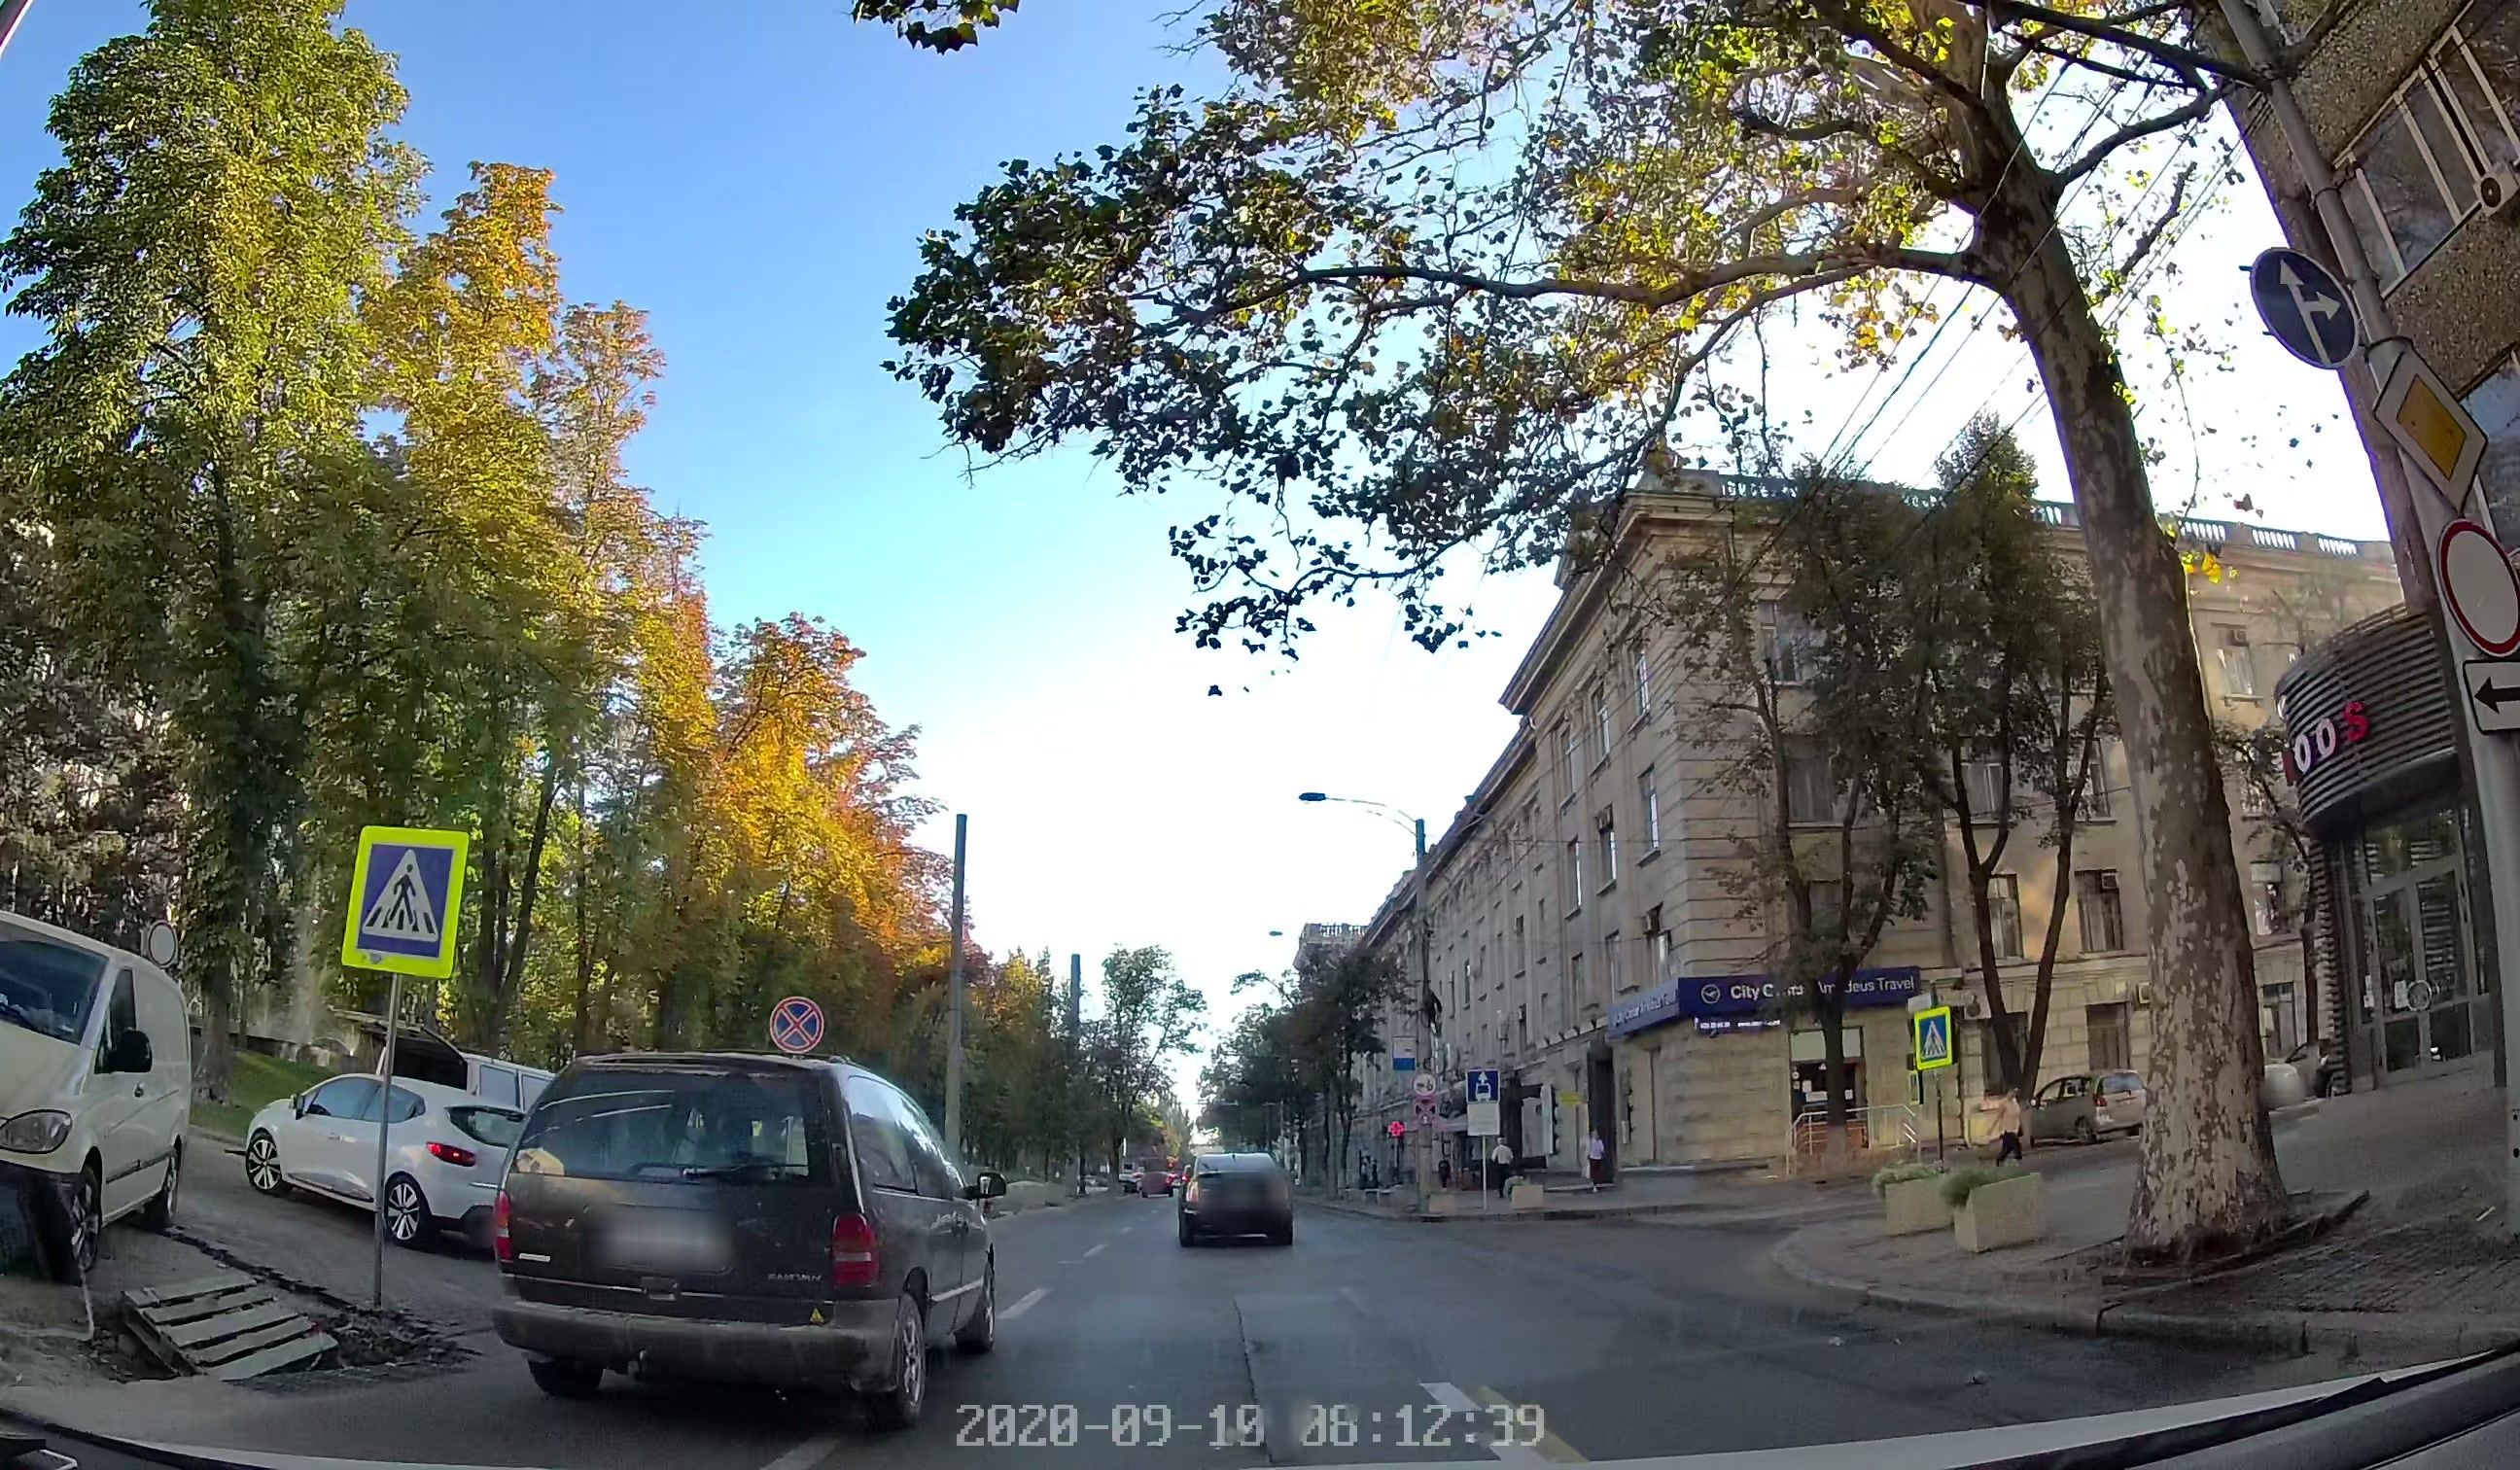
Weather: clear
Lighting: day
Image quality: good
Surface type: driving surface
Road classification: footway
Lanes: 3
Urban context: urban centre
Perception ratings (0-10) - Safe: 2.34, Lively: 8.3, Beautiful: 5.2, Boring: 3.29, Depressing: 3.74, Wealthy: 9.5